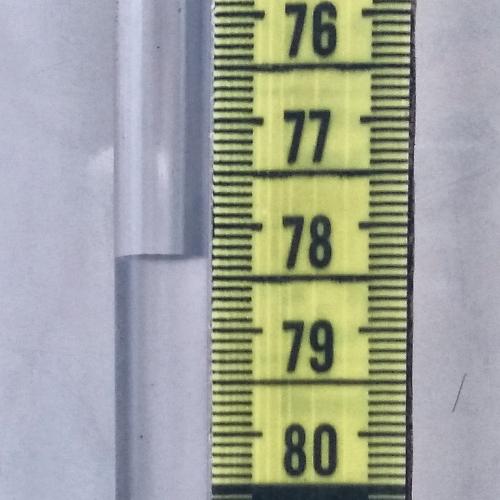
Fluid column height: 78.3 cm